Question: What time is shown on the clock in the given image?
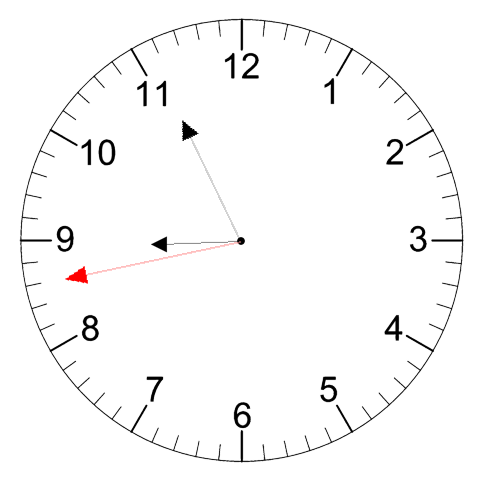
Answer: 08:55:43